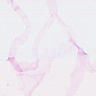
Metastatic tissue present: no